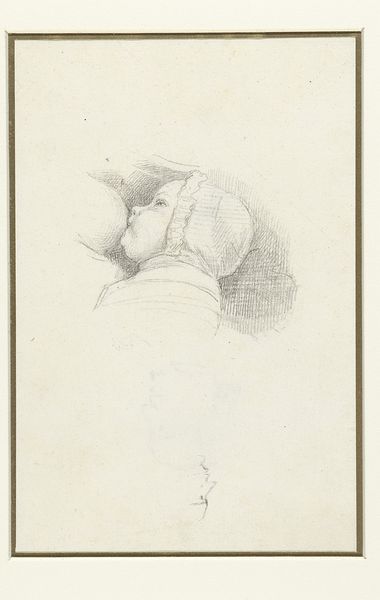
Titel: Zuigeling aan een borst drinkende
Künstler: Etienne de Lavallée-Poussin
Standort: Amsterdam
Institution: Rijksmuseum
Schlagwörter: brust, busen, profil, skizze, zeichnung, blick, auge, kind, mutter, grafik, klein, baby, stillen, bleistift, häubchen, bleisift